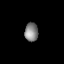
Tissue: lung
Cell type: Epithelial cells
Senescence score: 0.2126
Nuclear area (px): 246
Mean DAPI intensity: 131.667